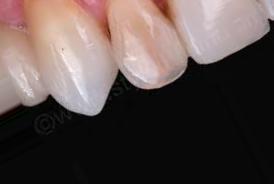
Condition: Tooth Discoloration